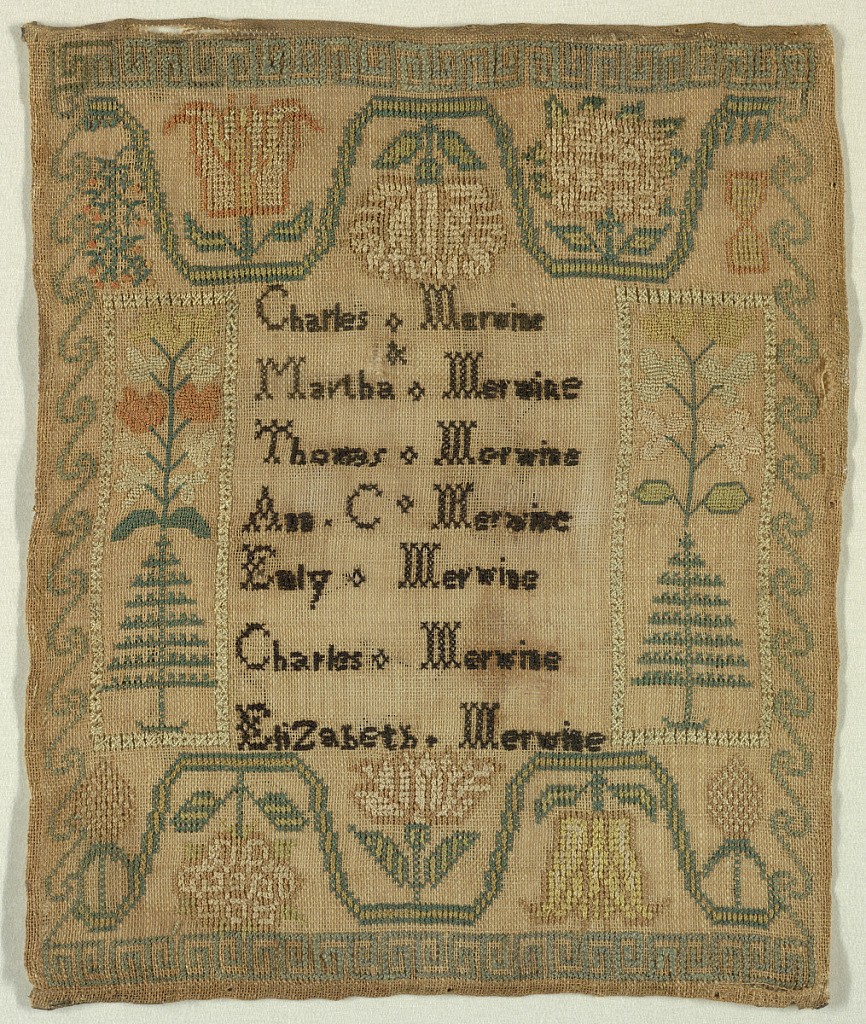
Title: Sampler
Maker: Merwine Family
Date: ca. 1816
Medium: silk embroidery on linen foundation Technique: embroidered on plain weave foundation
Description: A list of seven names of members of the Merwine family is embroidered in black in the center: Charles Merwine, Martha Merwine, Thomas Merwine, Ann C. Merwine, Emily Merwine, Charles Merwine, and Elizabeth Merwine.  To the left and right are trees supporting flowering plants; at the top and bottom are large-scale wavy floral vines. The narrow borders are a geometric fret at top and bottom, and a wave-like scroll at the sides.